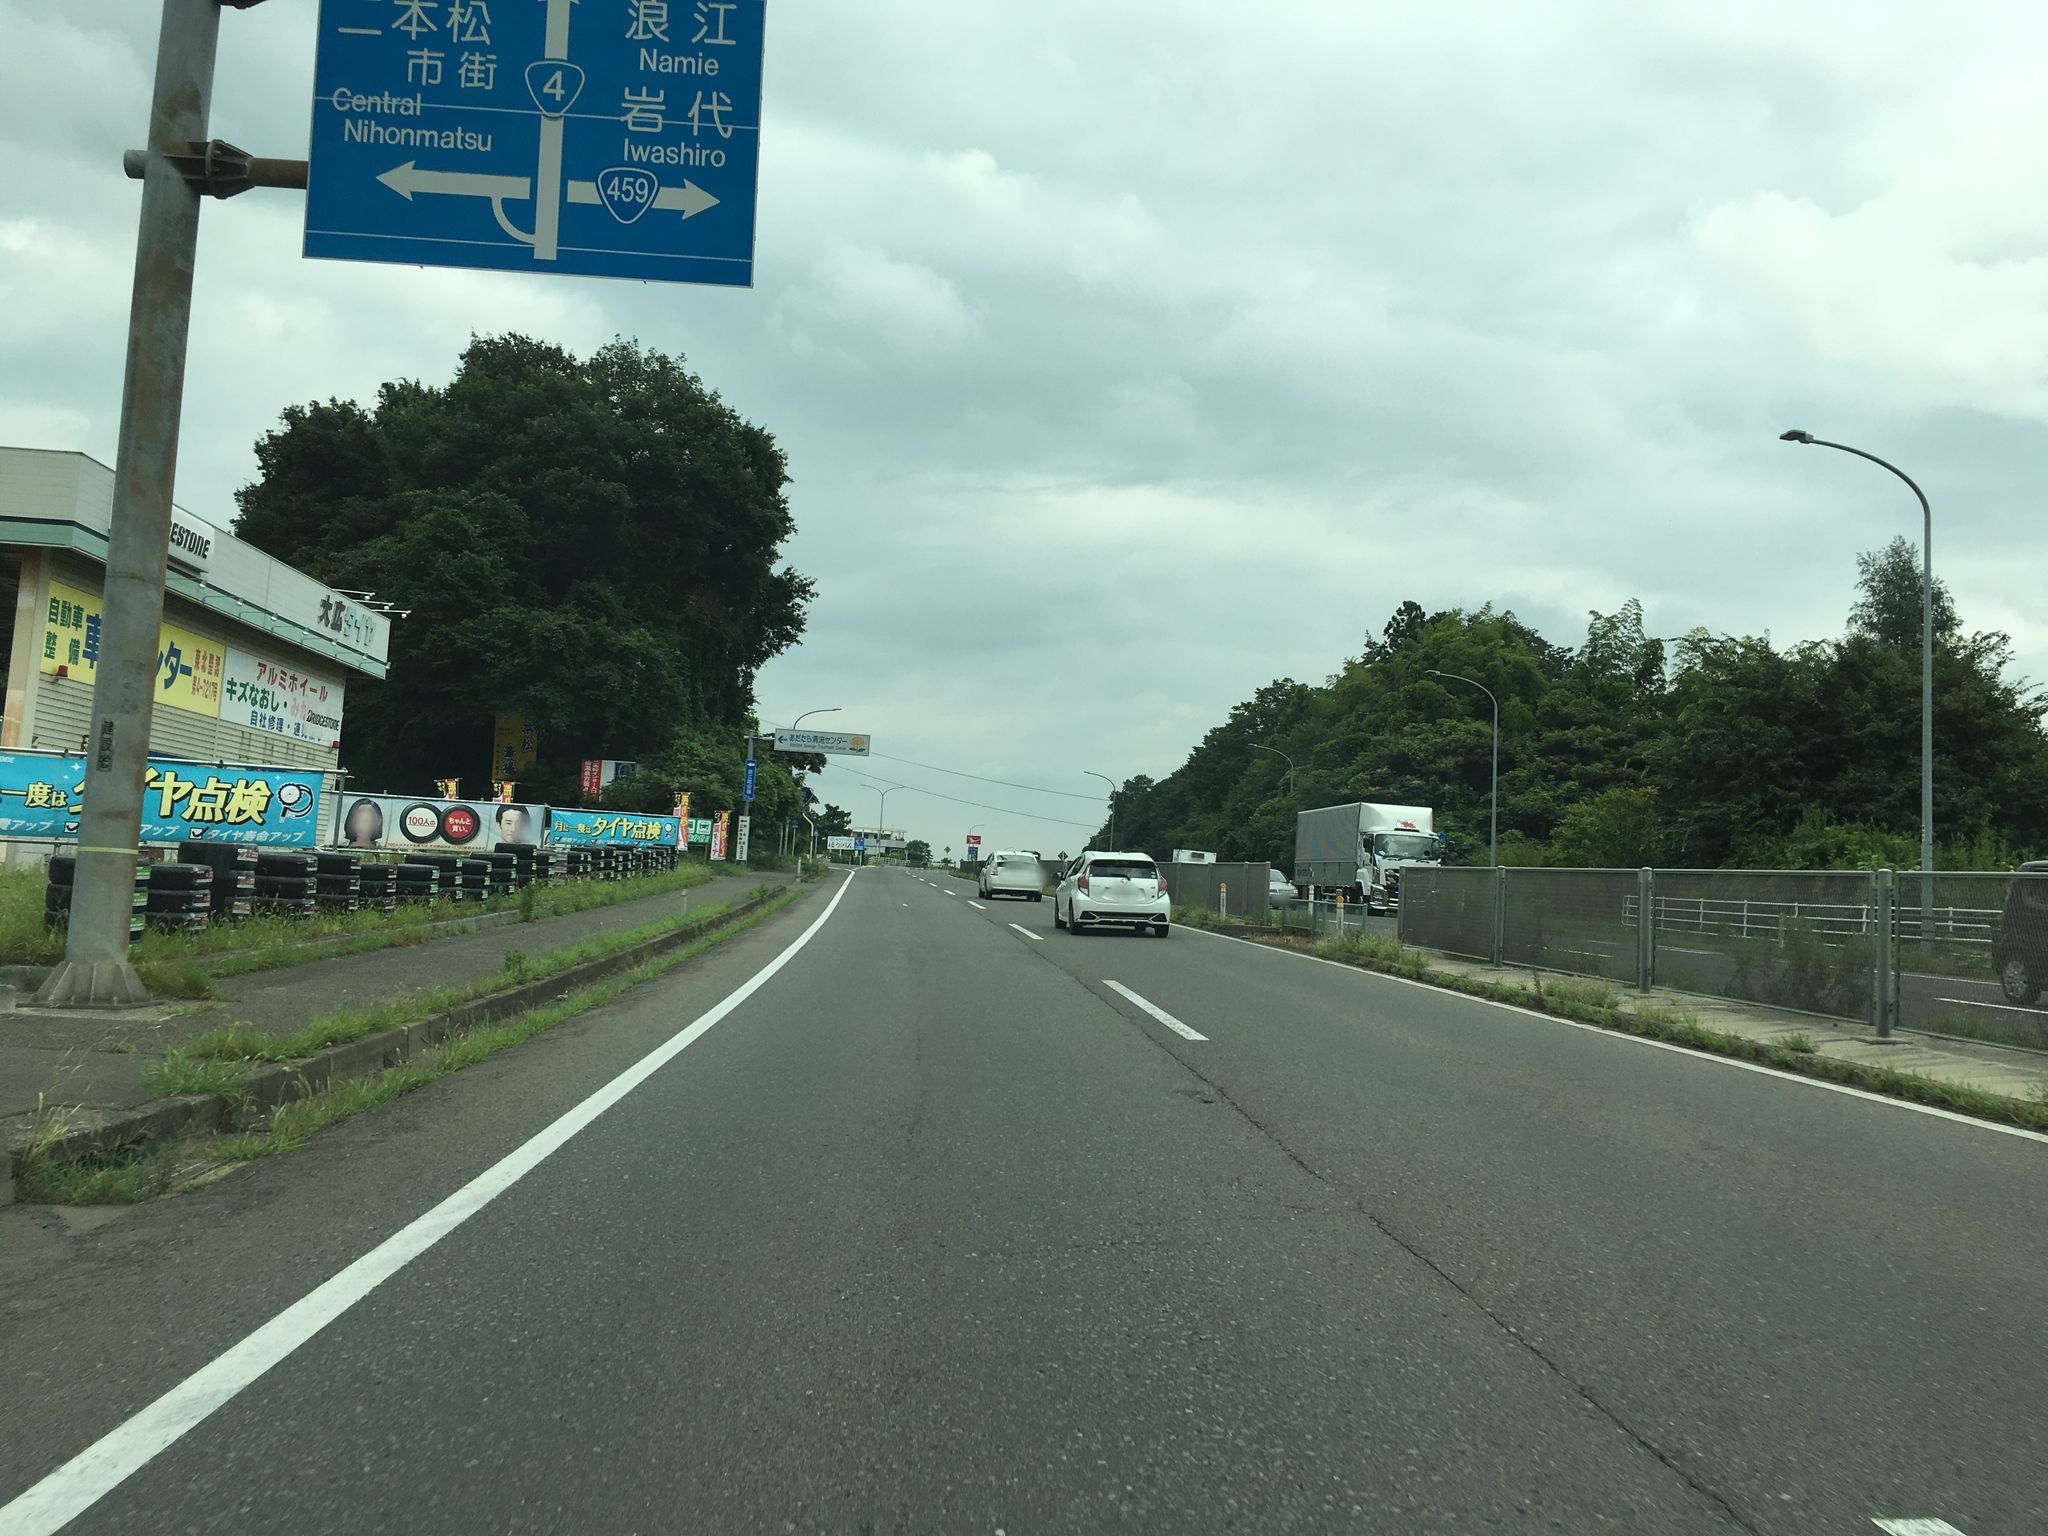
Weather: cloudy
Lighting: day
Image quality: good
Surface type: driving surface
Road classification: trunk
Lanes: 2.0
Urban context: suburban or peri-urban
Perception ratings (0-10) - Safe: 1.95, Lively: 2.38, Beautiful: 1.51, Boring: 6.06, Depressing: 4.94, Wealthy: 2.85